Question: My Project -> Team -> Switch to another Brance/Tag/revision
I want to remove some urls from the history:

How should I do that?
I want to learn about how to create branches and how to switch from branch to trunk and ...
I could not find any good tutorial or youtube tutorial yet. If you know some please let me know.
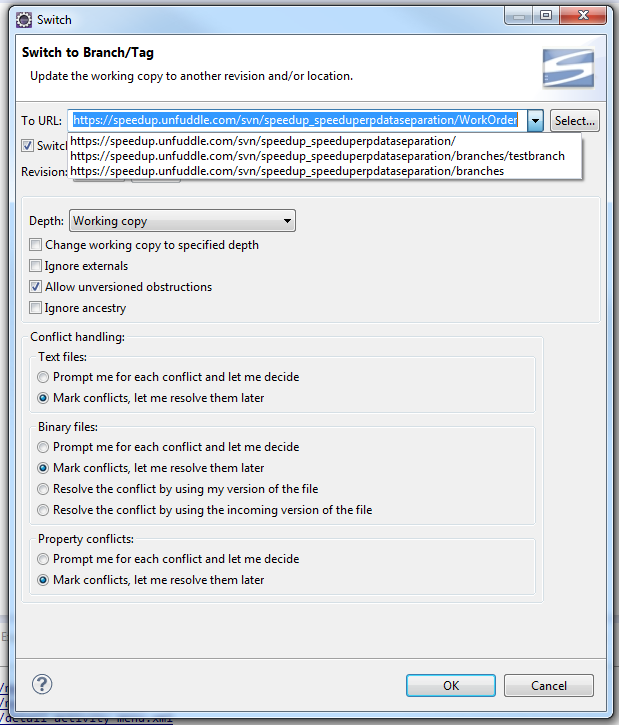
Answer: There is no UI in Eclipse to edit these remembered values. They are just stashed away in the preference store. It only remembers a handful of URL's so they will go away as you add more. They should not be causing any problems. It just remembers then for convenience.